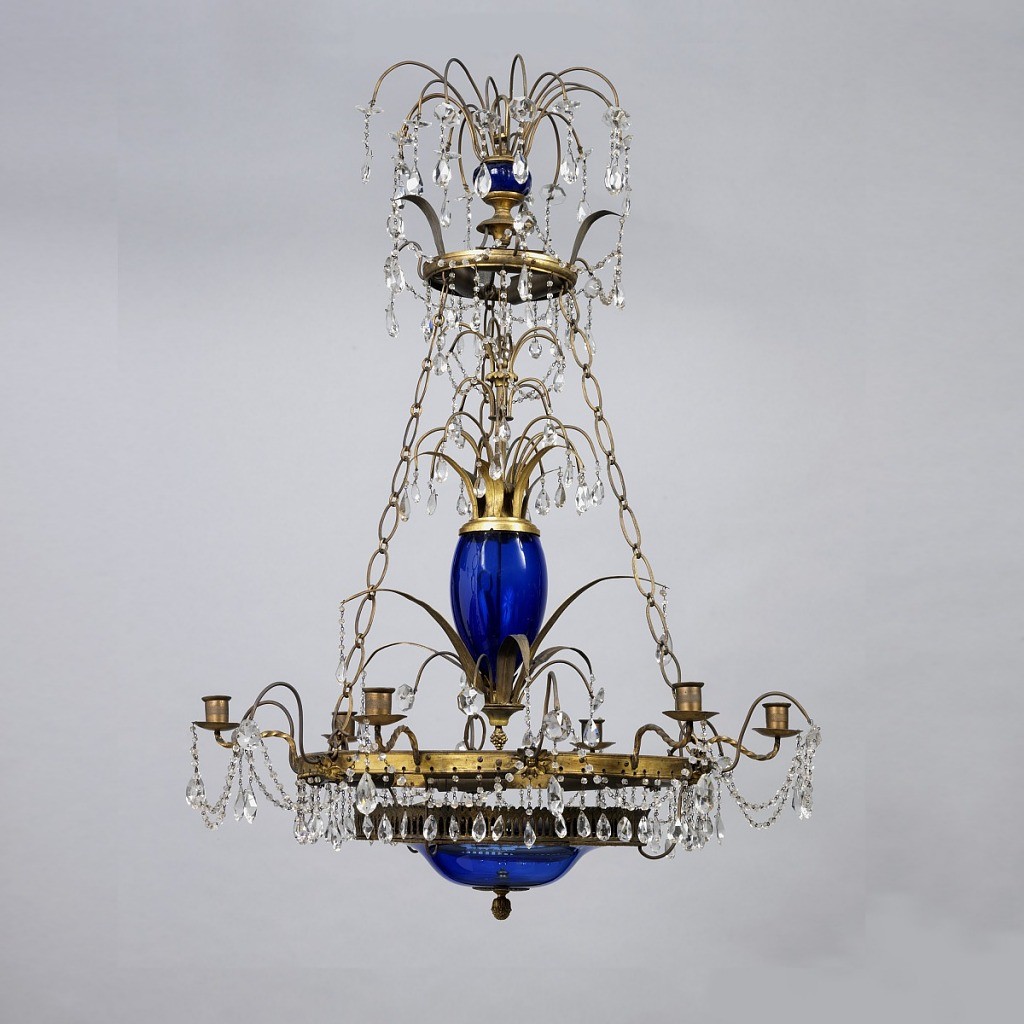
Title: Chandelier
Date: ca. 1795
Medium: Glass, gilt metal
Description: Three tiers of graceful fountains of glass descend from the top, set off by swags of glass drops, the blown glass stems delicately engraved; gilt lower ring with six candle arms and an upper ring connected by the glass-surrounded stem and by three chains, all of metal, the lower ring supporting a blue glass disc at the base of the stem.